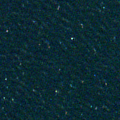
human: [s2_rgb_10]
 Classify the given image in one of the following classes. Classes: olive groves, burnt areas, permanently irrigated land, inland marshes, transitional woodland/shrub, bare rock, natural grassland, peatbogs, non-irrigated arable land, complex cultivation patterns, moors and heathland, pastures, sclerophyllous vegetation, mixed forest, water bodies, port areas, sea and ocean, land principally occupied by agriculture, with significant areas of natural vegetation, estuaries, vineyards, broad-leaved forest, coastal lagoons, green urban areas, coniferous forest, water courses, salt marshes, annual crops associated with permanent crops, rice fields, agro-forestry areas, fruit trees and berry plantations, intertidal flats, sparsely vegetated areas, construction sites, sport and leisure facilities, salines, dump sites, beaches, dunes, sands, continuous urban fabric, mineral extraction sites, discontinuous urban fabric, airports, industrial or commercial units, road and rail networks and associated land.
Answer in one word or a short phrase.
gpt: sea and ocean